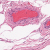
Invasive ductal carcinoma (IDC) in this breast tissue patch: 0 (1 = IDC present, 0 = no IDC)